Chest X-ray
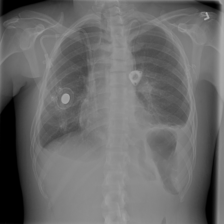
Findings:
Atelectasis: negative
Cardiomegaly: negative
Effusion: positive
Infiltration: negative
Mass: negative
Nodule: negative
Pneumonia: negative
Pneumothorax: negative
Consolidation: negative
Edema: negative
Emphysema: negative
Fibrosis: negative
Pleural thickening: negative
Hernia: negative